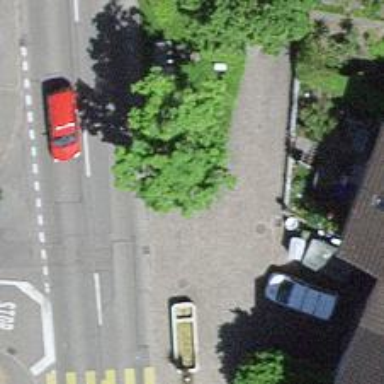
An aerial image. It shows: Post box.